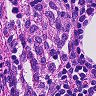
Metastatic tissue present: no